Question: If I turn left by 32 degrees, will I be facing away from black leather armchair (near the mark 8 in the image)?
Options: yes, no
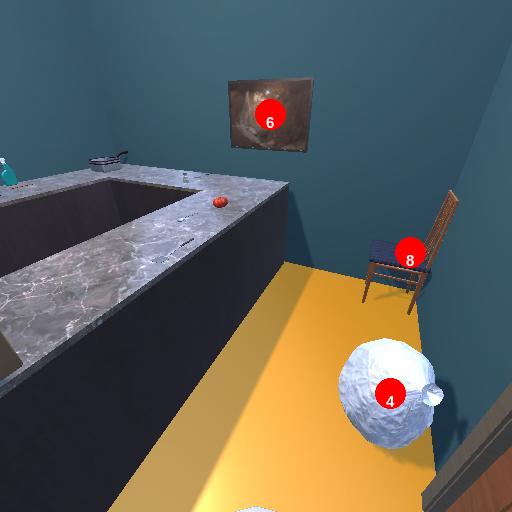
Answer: yes